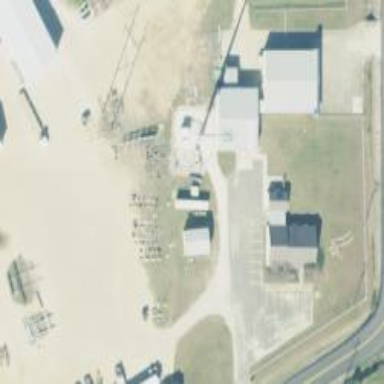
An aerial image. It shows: Man-made mast used for communication purposes.